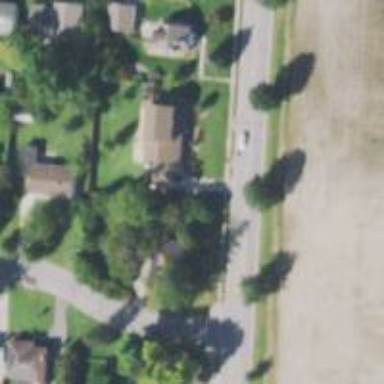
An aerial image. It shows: Residential driveway designated as service road.